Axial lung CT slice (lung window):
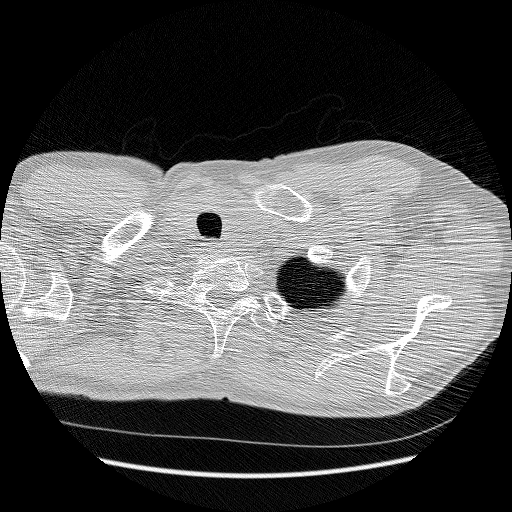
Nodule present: no